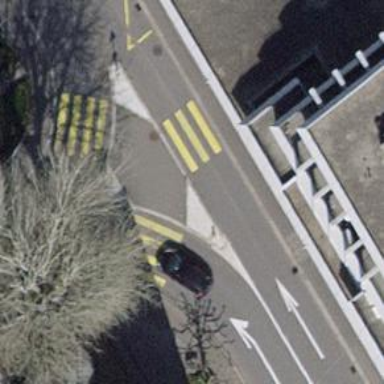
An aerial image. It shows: Traffic calming island.